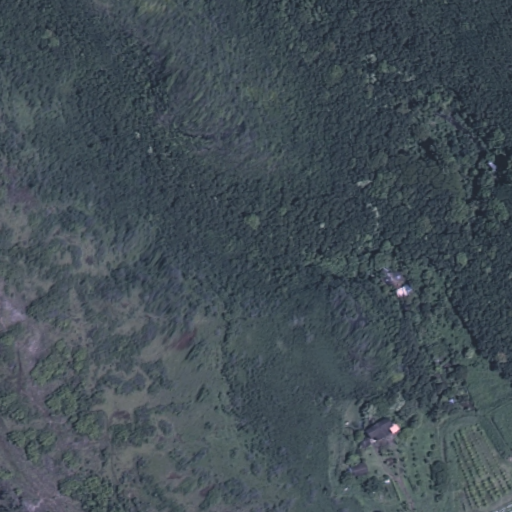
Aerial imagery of valley in Hawaii named Kahawaiiki Gulch containing only unknown